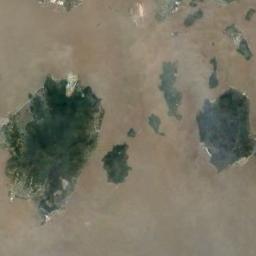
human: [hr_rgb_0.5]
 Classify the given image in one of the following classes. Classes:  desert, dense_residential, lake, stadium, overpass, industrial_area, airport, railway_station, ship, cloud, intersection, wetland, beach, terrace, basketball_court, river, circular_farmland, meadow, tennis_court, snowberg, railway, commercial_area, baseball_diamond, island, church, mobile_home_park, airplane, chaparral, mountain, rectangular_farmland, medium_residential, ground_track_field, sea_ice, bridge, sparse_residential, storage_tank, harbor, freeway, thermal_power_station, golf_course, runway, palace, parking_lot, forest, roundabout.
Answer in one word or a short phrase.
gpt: island